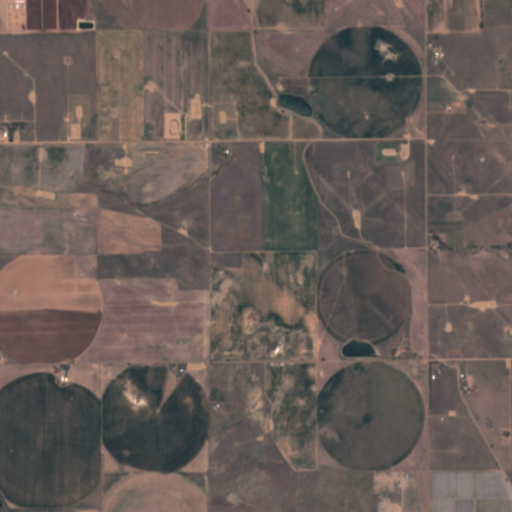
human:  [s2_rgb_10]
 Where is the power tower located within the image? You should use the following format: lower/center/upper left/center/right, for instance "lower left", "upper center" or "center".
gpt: The power tower is located in the right of the image.
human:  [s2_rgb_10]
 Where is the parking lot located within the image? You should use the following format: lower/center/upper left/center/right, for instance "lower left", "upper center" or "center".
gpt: There is no parking lot in the image.